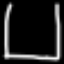
Label: square